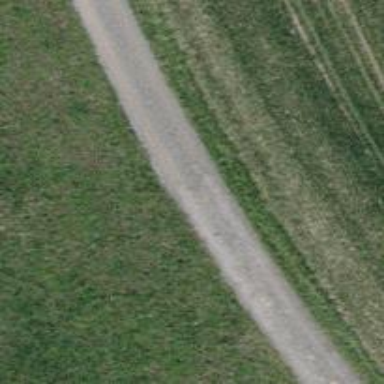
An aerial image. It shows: Paved track with grade 1 tracktype.